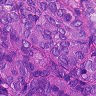
Metastatic tissue present: yes